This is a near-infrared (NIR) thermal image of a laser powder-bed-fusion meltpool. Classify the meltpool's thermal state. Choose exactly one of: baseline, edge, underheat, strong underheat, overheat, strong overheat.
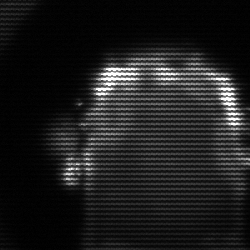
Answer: baseline